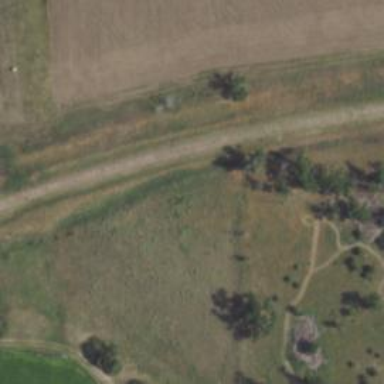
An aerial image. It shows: Disused railway.